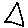
Label: triangle